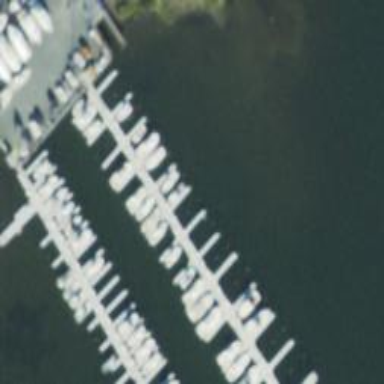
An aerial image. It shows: Pier with mooring facilities.